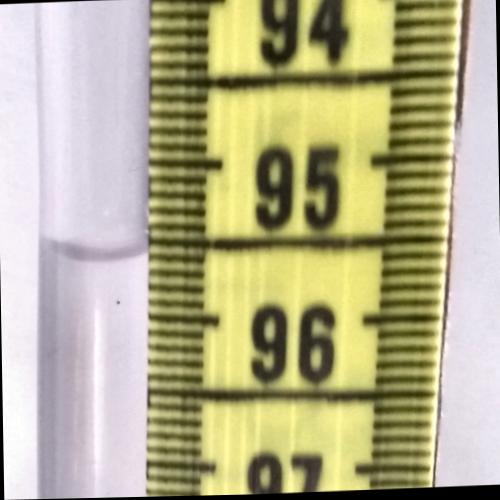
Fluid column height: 95.6 cm